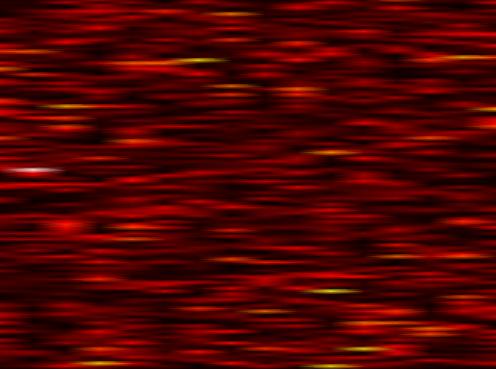
Label: OFDM